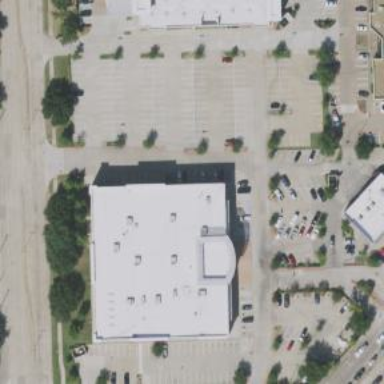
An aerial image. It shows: Building that houses fitness center.